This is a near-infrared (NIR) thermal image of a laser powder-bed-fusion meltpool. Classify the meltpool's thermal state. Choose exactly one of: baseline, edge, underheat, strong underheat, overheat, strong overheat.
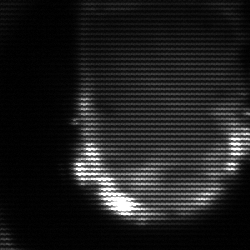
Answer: baseline